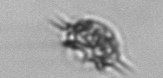
Label: Dictyocha